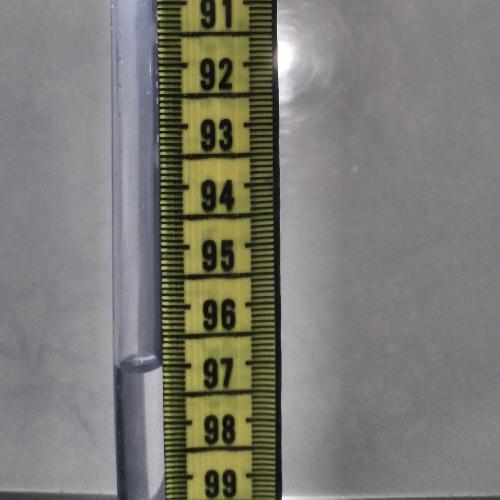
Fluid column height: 97.0 cm